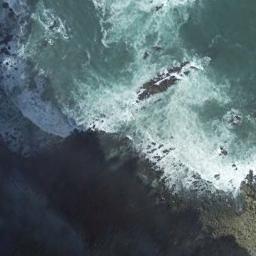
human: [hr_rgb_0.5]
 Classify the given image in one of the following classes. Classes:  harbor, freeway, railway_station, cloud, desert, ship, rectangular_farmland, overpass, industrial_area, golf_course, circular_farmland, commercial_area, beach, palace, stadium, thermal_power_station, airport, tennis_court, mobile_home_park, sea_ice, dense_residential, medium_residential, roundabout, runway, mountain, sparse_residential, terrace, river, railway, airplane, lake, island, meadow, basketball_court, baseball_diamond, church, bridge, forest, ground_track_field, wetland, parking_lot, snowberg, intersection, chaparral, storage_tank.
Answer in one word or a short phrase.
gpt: beach